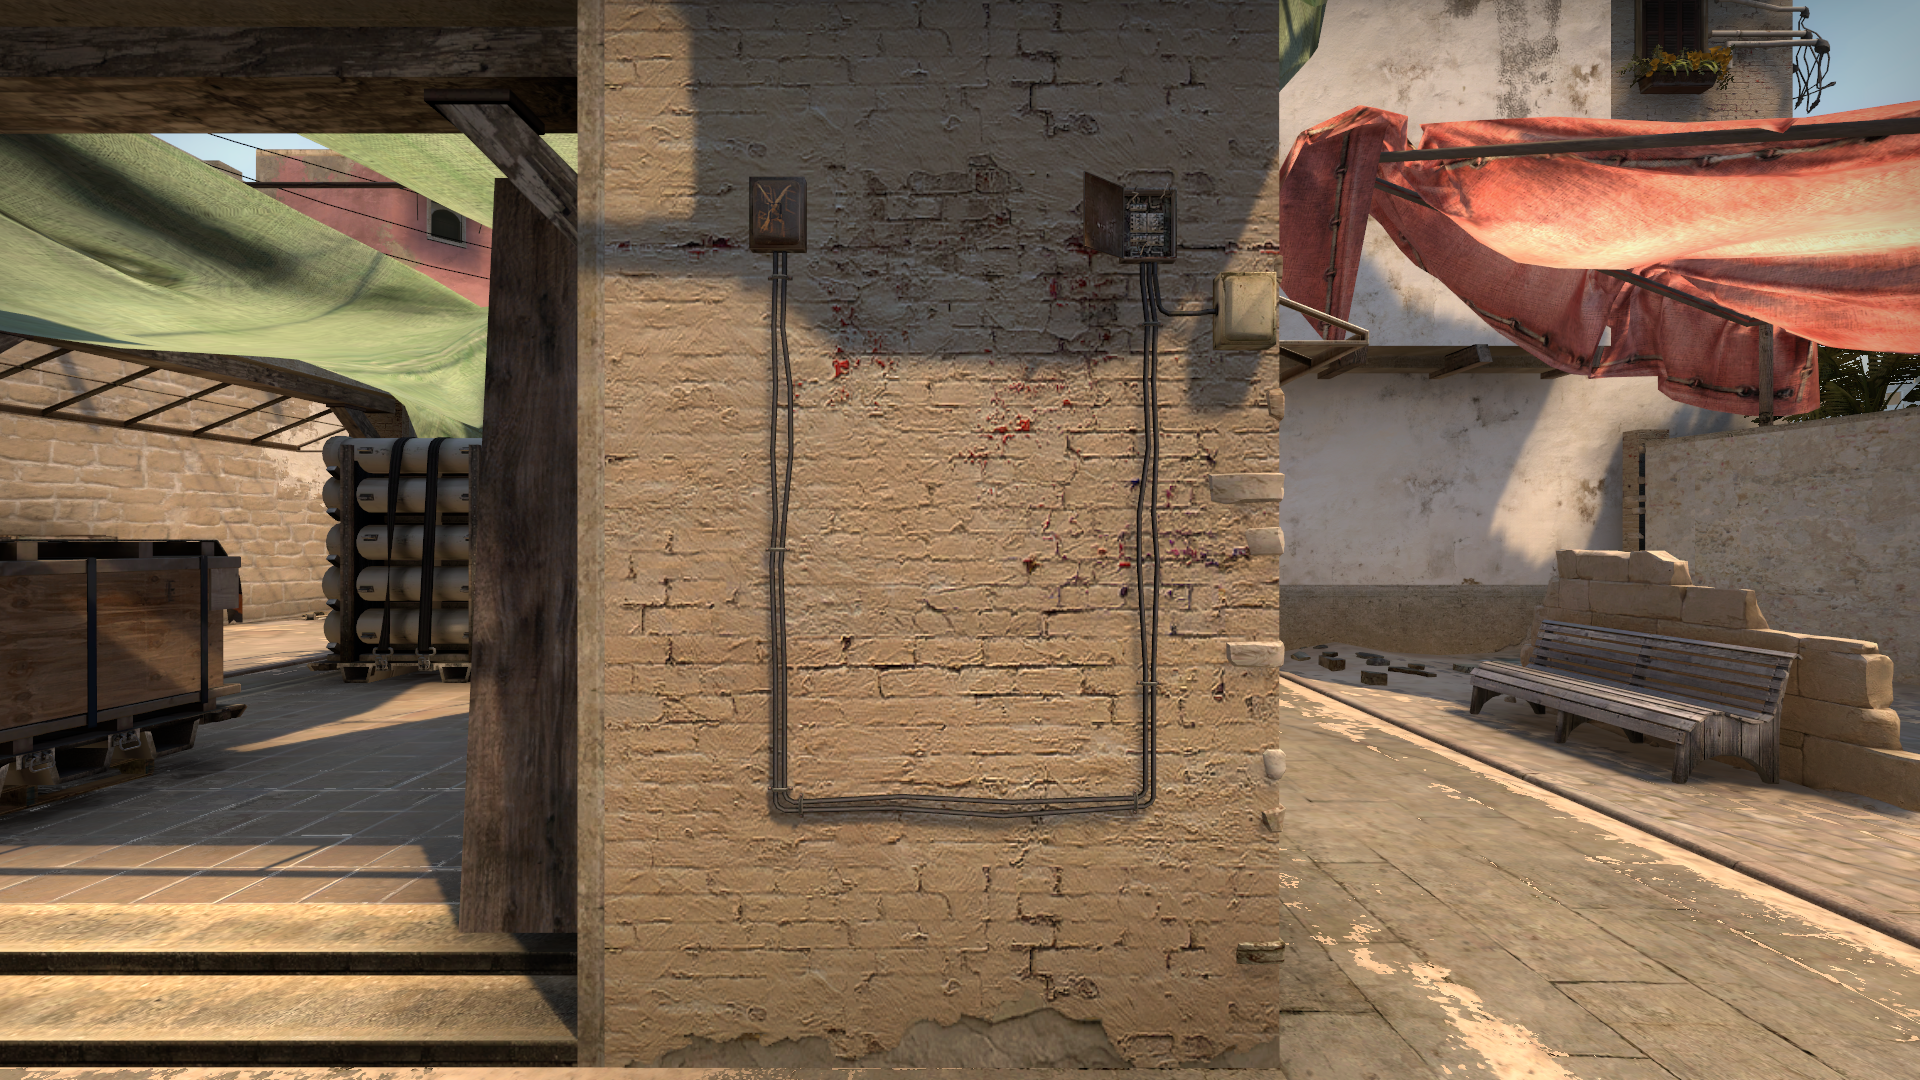
Map: de_mirage